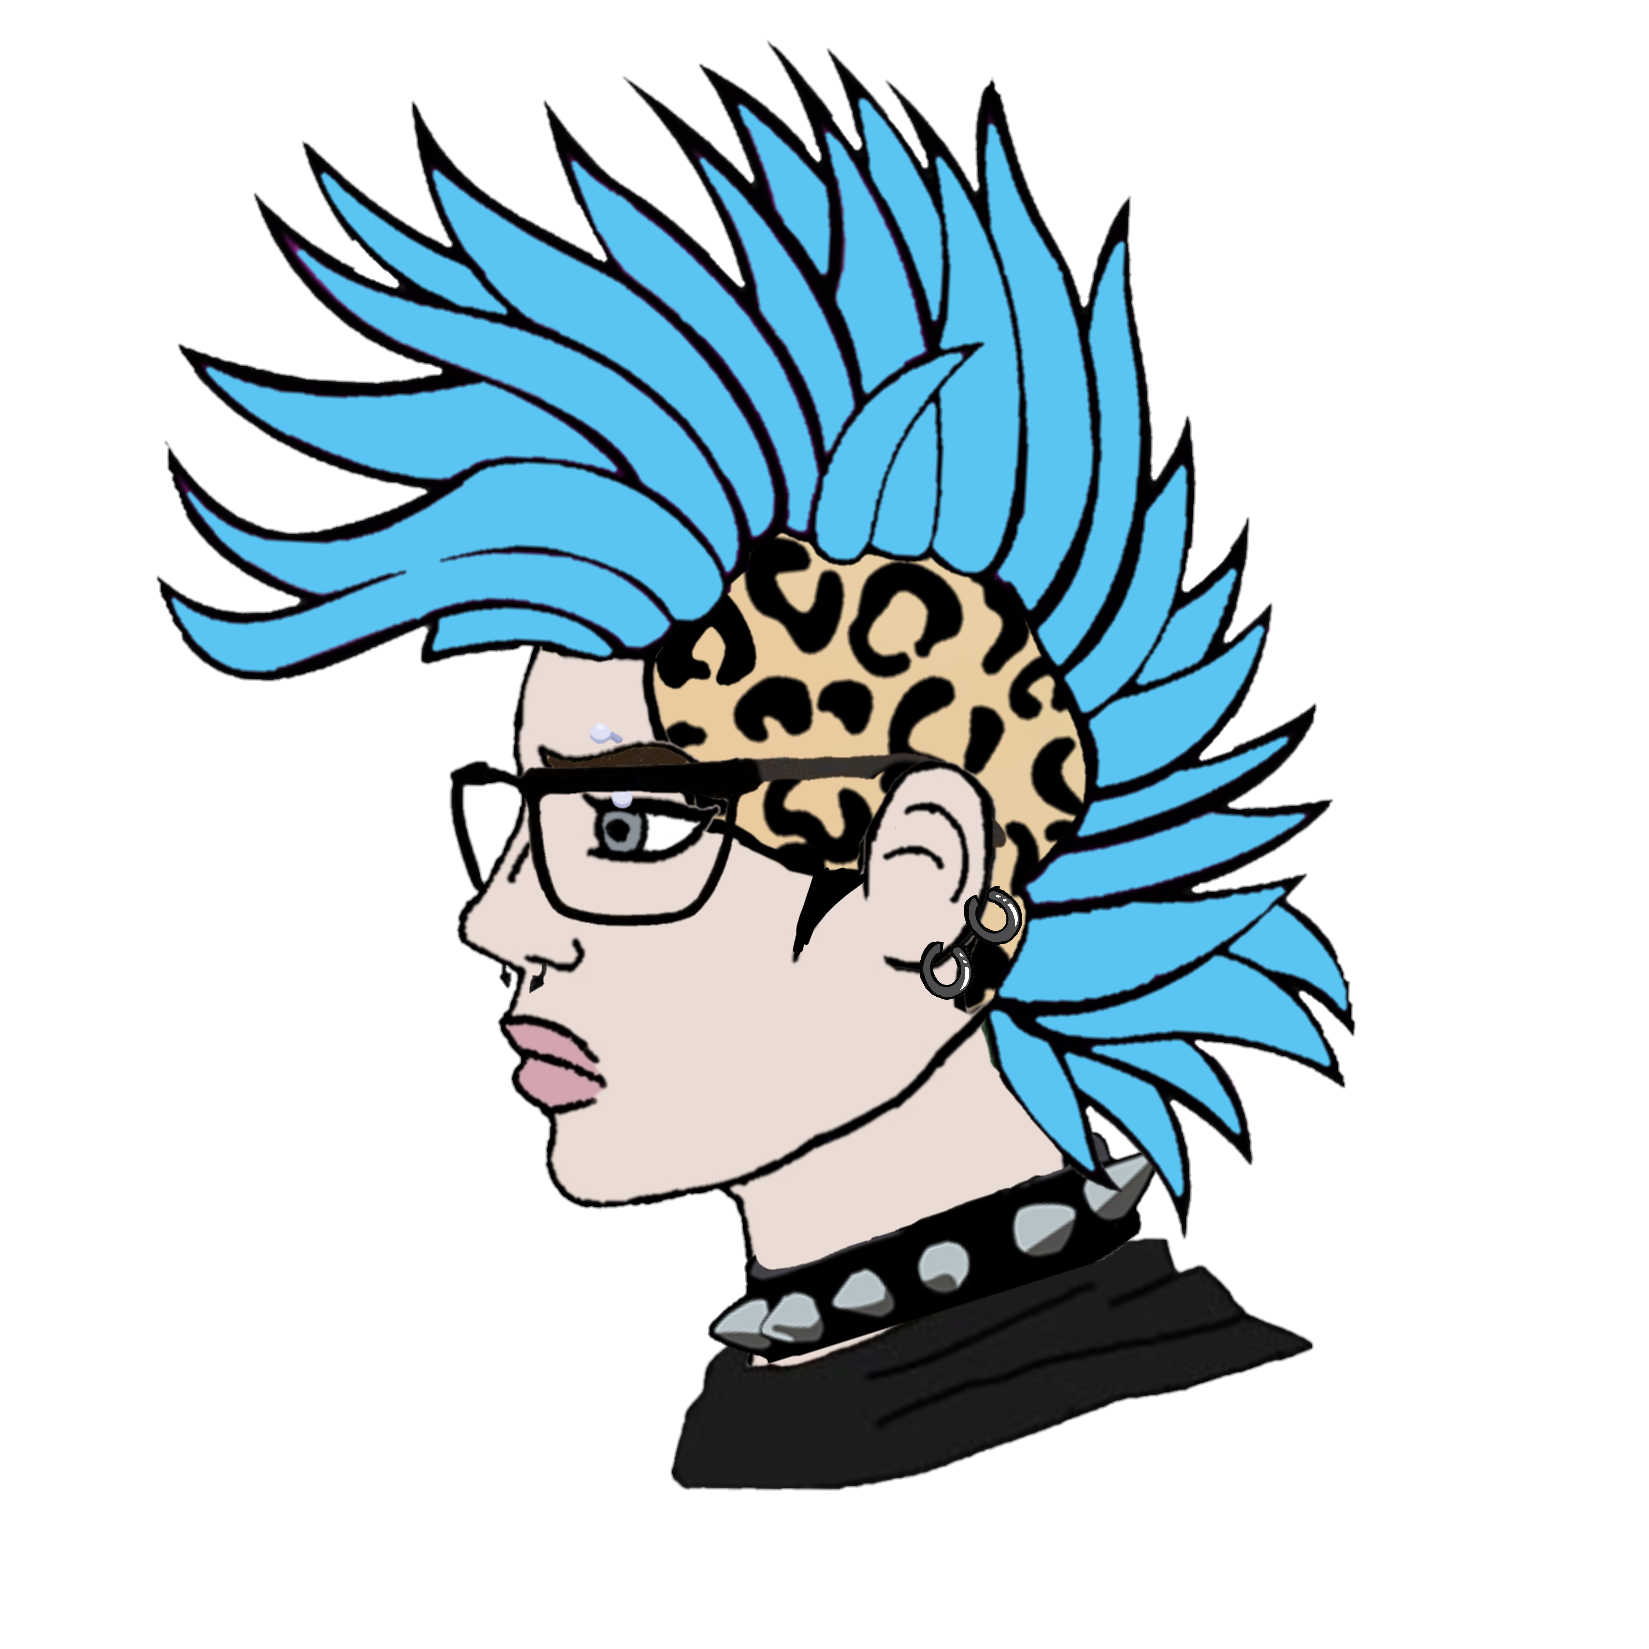
Label: 4_Yes_Chad